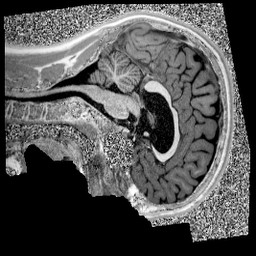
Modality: UNIT1
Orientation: sagittal
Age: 12
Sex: male
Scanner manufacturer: siemens
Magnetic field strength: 3 T
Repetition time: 4 s
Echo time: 0.00299 s